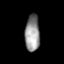
Tissue: prostate
Cell type: Myeloid cells
Senescence score: 0.7892
Nuclear area (px): 527
Mean DAPI intensity: 146.353